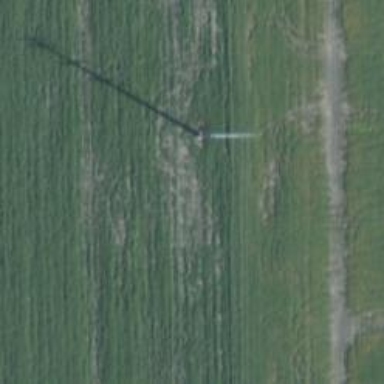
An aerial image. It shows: Power tower.